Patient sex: M
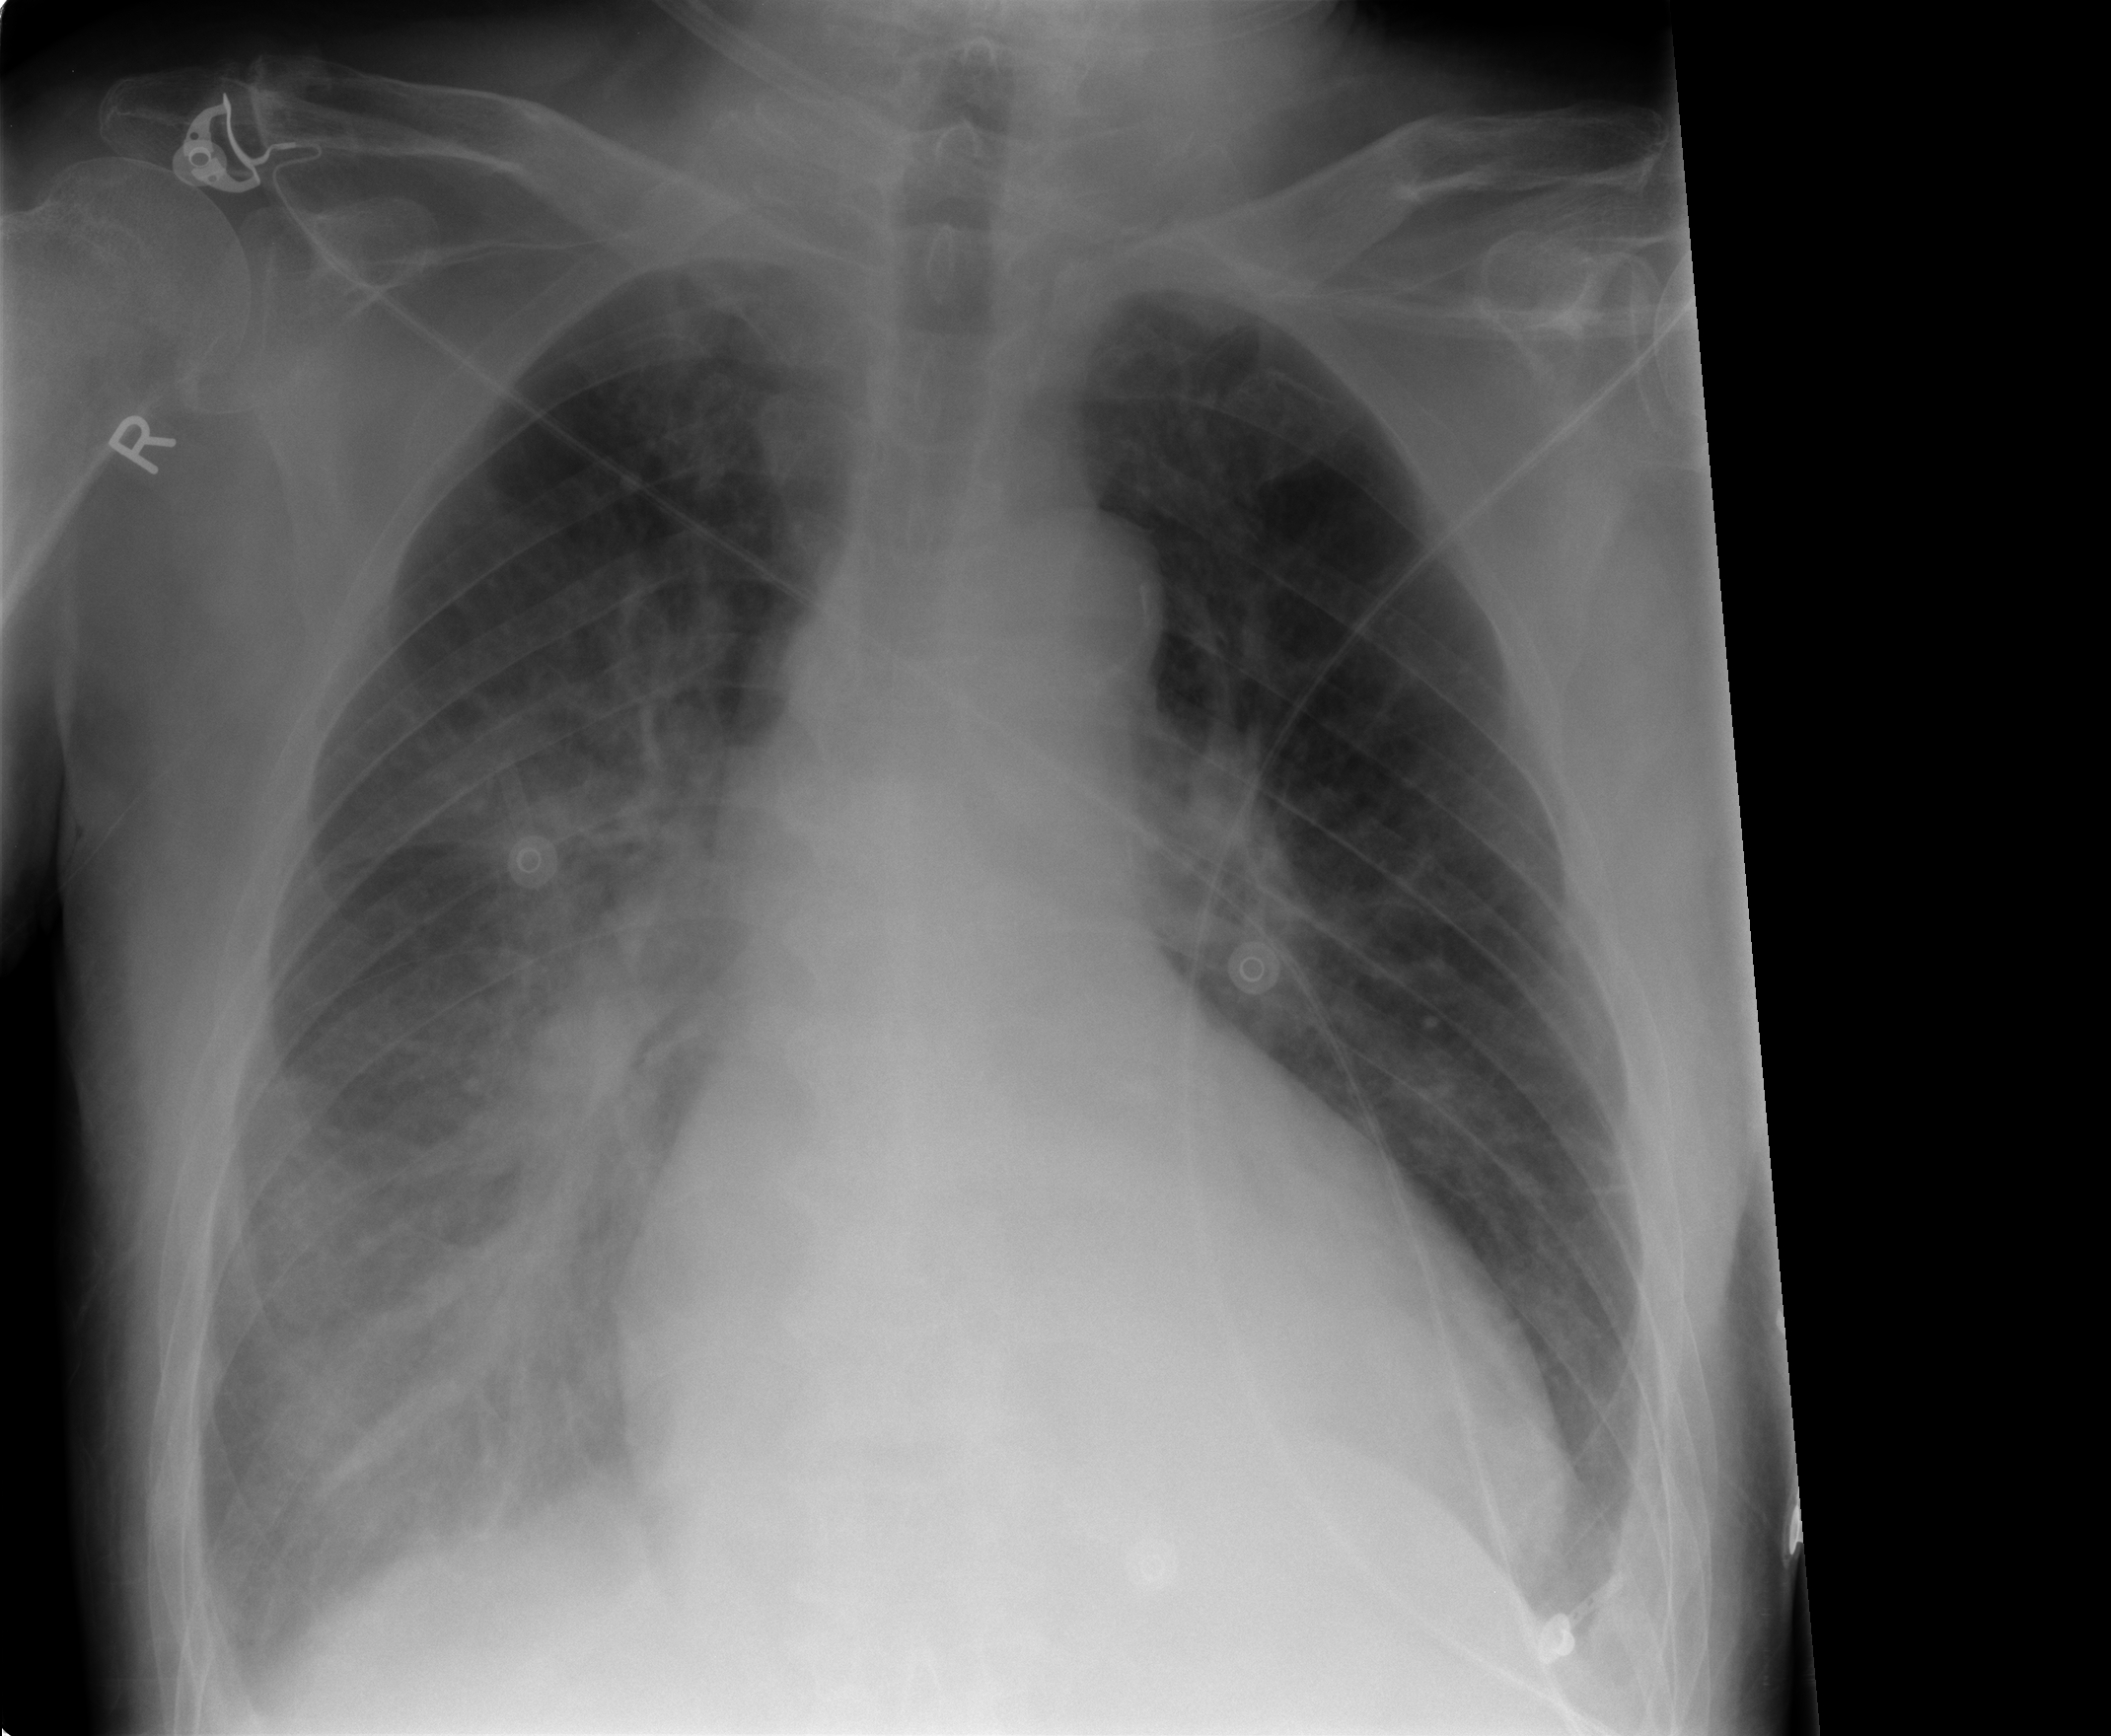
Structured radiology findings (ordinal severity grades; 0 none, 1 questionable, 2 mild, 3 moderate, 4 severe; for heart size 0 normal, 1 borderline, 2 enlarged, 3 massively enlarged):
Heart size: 2
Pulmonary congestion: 2
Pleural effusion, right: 2
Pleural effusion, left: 1
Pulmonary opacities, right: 1
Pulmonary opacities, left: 0
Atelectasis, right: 2
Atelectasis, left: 1